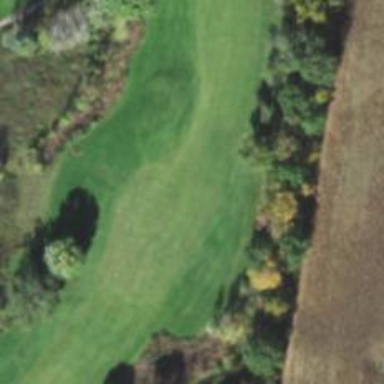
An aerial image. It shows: View of golf hole.